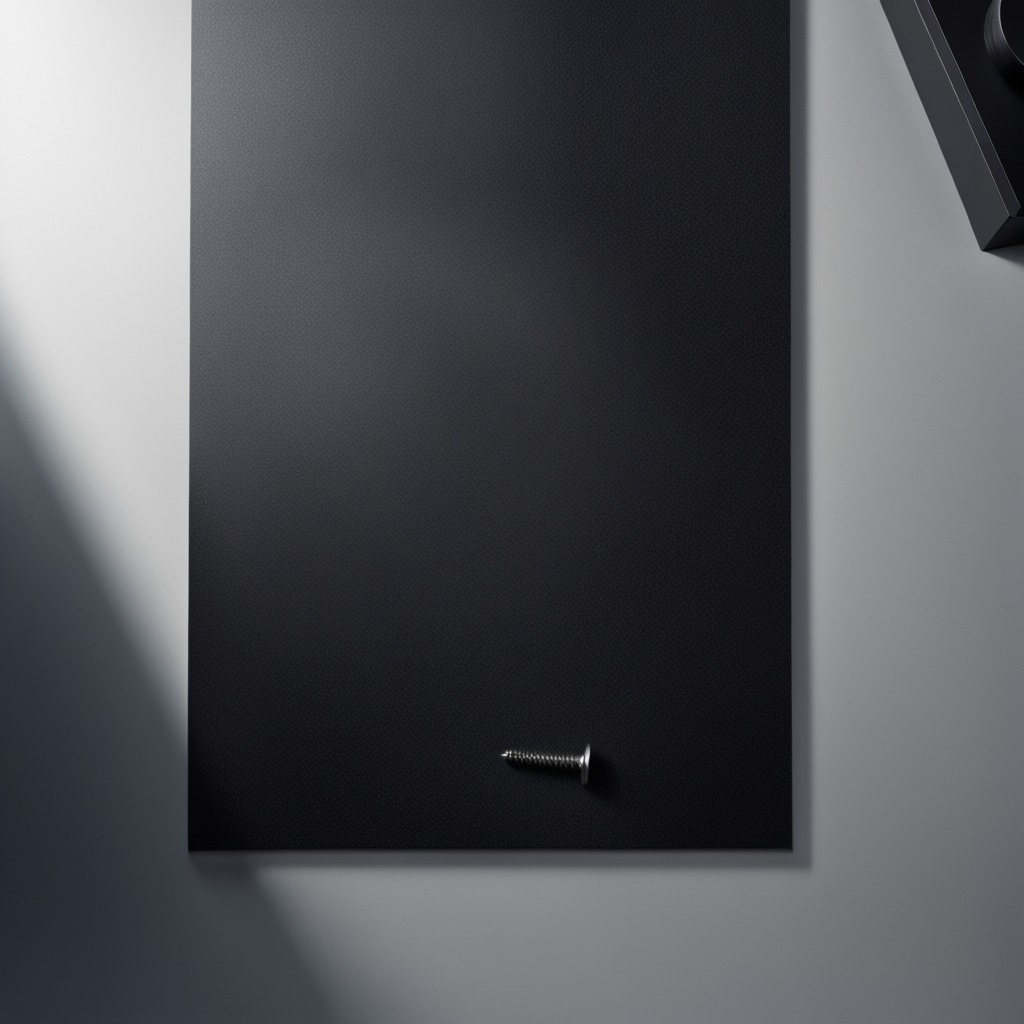
A metal screw lying on a clean granite tabletop covered with a black rubber mat inside a workshop under bright overhead lighting crisp shadows high clarity worn but beneath the mat